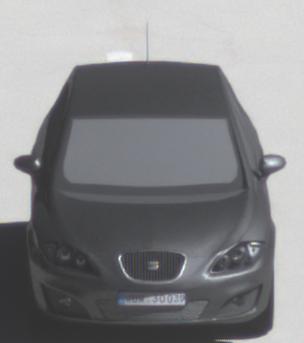
Make: SEAT
Model: Leon 1.4
Detailed model: Leon (1P)
Model produced from: 2009/04
Model produced until: 2010/08
Doors: 5
Color: gray
Road condition: dry road
Daytime: midday
Contrast: high contrast